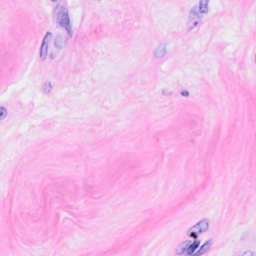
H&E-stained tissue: Breast